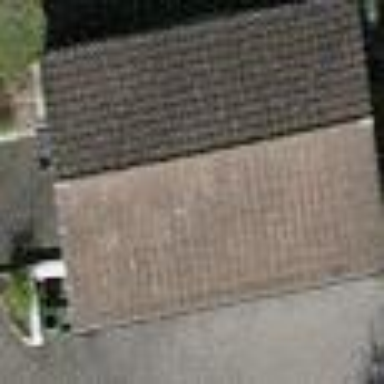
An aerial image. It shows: Group of garages.